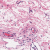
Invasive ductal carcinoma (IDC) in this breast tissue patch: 0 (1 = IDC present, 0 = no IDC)